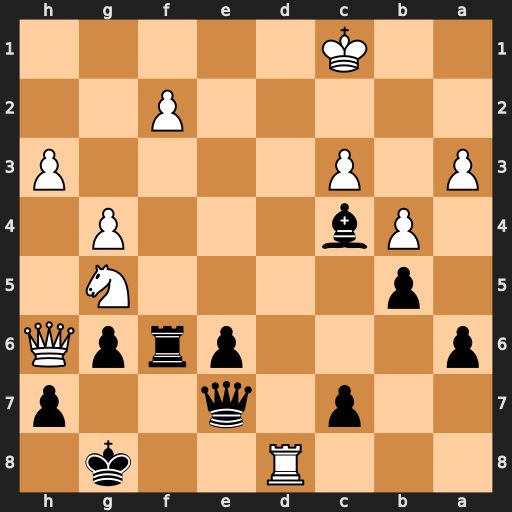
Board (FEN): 3R2k1/2p1q2p/p3prpQ/1p4N1/1Pb3P1/P1P4P/5P2/2K5
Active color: b
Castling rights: -
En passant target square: -
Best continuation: Qxd8 Qxh7+ Kf8 Qh8+ Ke7 Qg7+ Ke8